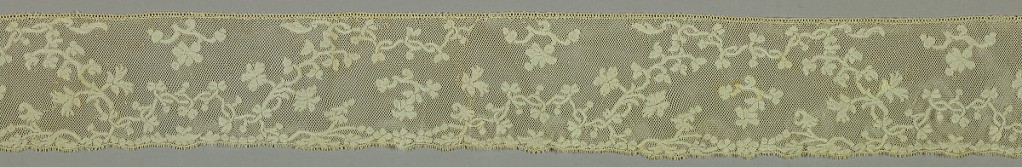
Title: Border
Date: mid-18th century
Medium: linen, cotton Technique: bobbin lace (Valenciennes ground)
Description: Border showing freely spaced floral garlands forming continuous intertwining serpentine shape.